Question: It's posssible to change the achartengine orientation .

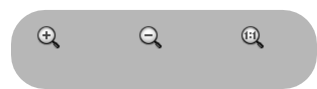
Answer: No, the current achart library doesn't have this feature.
The only alignment feature present in achart engine is which can be used to increase/decrease the graph margins.
'''
// Setting margin width,height for the graph
// {top , left , bottom, right}
renderer.setMargins(new int[]{ 80, 60, 20, 20 });
'''